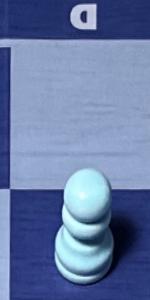
Label: Pawn_White